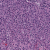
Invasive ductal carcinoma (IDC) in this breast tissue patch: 1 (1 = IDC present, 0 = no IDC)